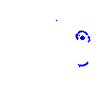
Particle: pion